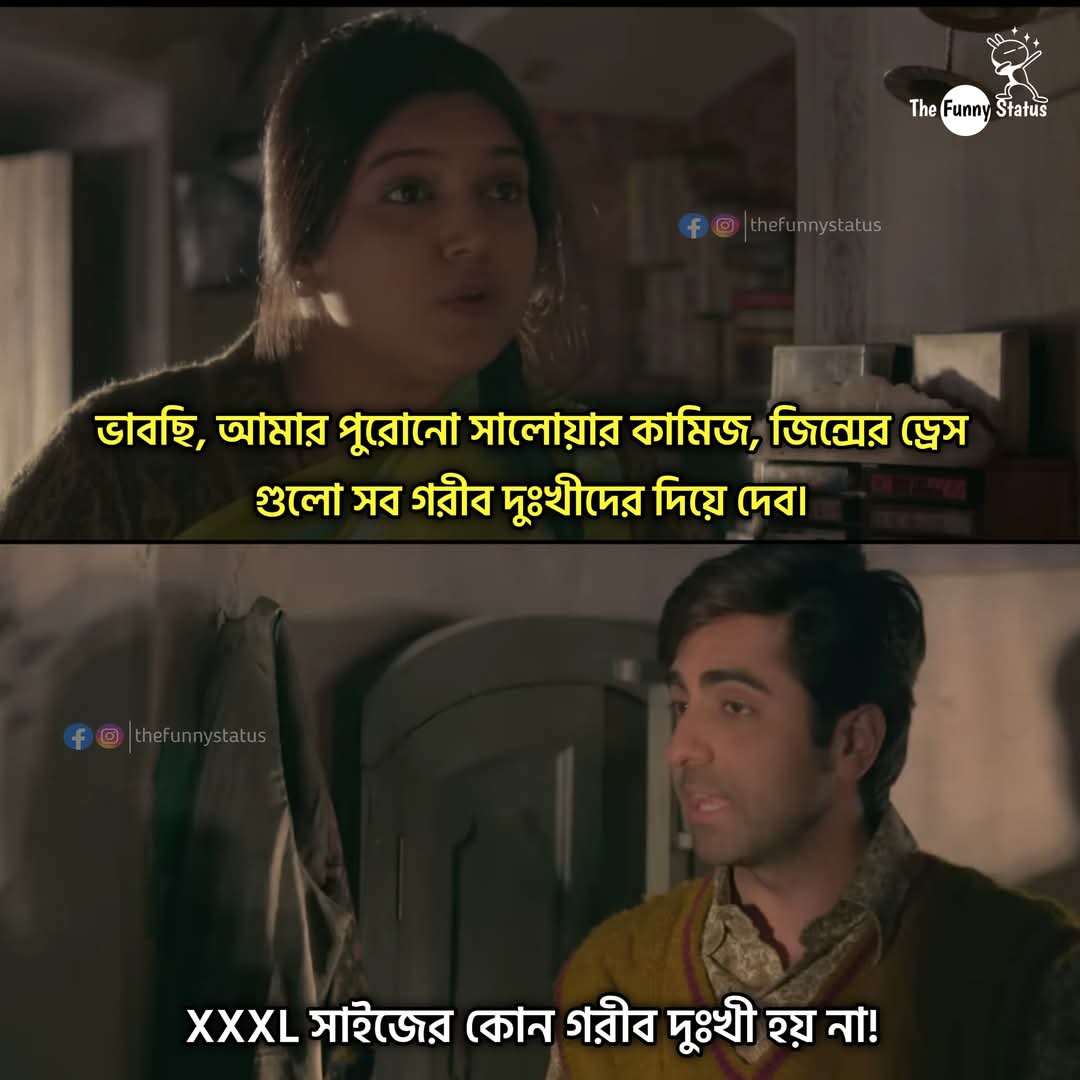
Text: ভাবছি, আমার পুরোনো সালোয়ার কামিজ, জিন্মের ড্রেস গুলো সব গরীব দুঃখীদের দিয়ে দেব।
XXXL সাইজের কোন গরীব দুঃখী হয় না!
Label: Hate
Hate category: Personal Offence
Targeted group: Community